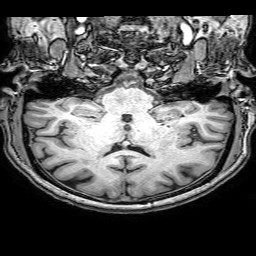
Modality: T1w
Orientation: sagittal
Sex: female
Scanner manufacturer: philips
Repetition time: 0.008127 s
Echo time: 0.00372 s